Question: i want to make a command that send a message with button like this

So i did this
'''
$url = "https://api.telegram.org/" . $token . "/sendMessage?chat_id=" . $message_chat_id . "&text=" . urlencode($message_text) . '&reply_markup={"inline_keyboard":[[{"text":"Visualizza spoiler!","url":"http://google.com/"}]]}';
'''
and it make this url
'''
https://api.telegram.org/censored/sendMessage?chat_id=censored&text=%2Fspoiler+ciao&reply_markup={"inline_keyboard":[[{"text":"Visualizza spoiler!","url":"http://google.com/"}]]}
'''
when i use this url in browser it works but when i use file_get_contents it doesn't
someone can help me?
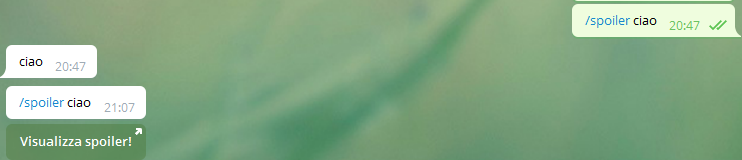
Answer: I had the same problem few days ago and I just tried CURL instead and it worked.
'''
function curl_get_contents($url) {
$ch = curl_init();
curl_setopt($ch, CURLOPT_HEADER, 0);
curl_setopt($ch, CURLOPT_RETURNTRANSFER, 1);
curl_setopt($ch, CURLOPT_URL, $url);
$data = curl_exec($ch);
curl_close($ch);
return $data;
}
'''